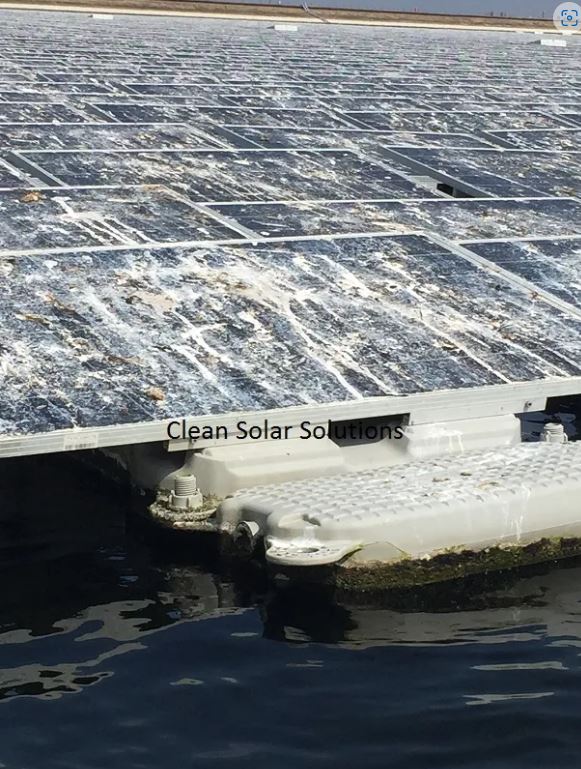
Label: Bird-drop